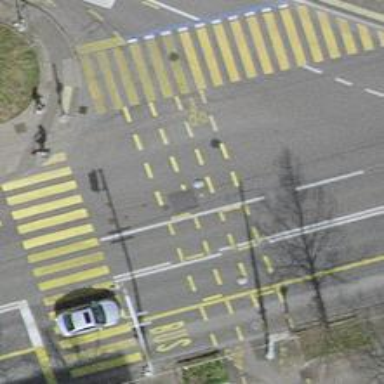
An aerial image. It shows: Road with traffic signals.